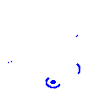
Particle: pion